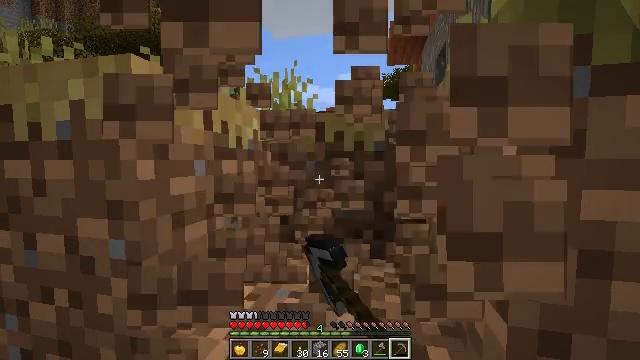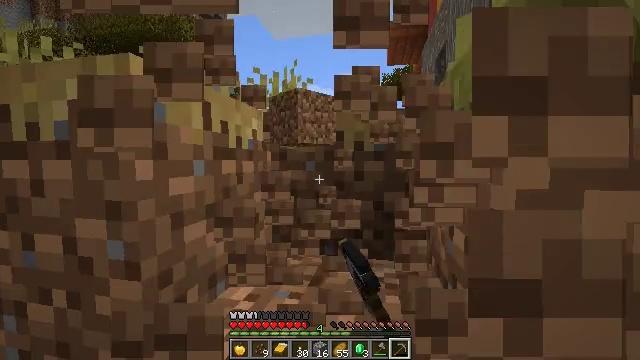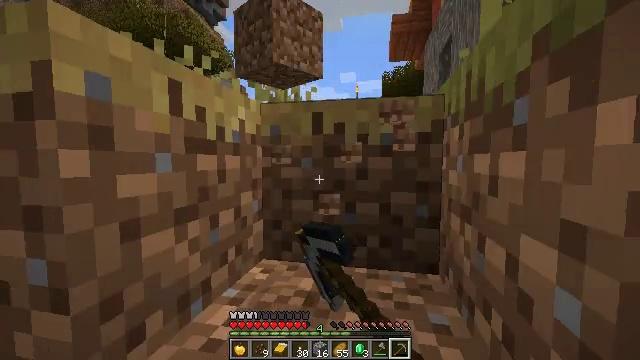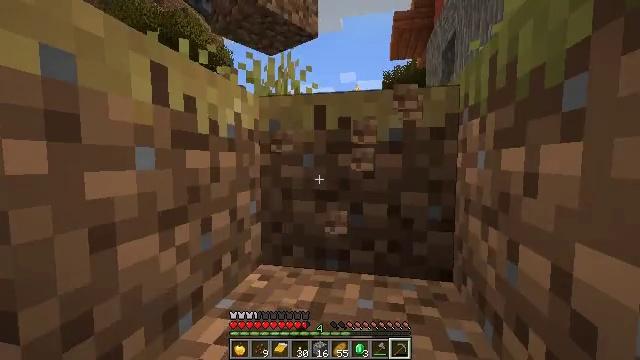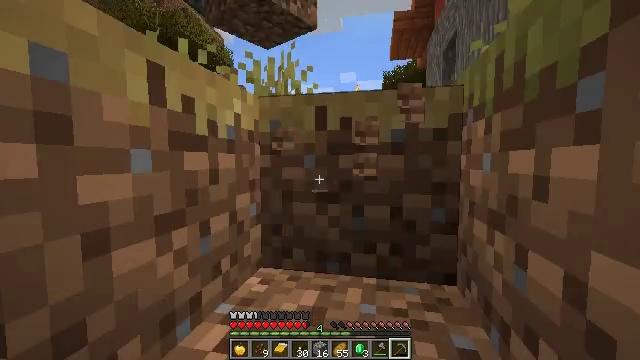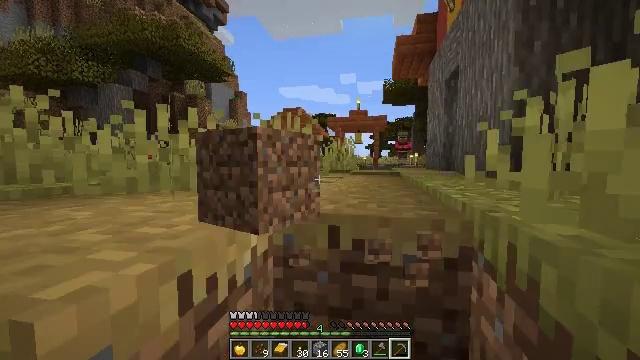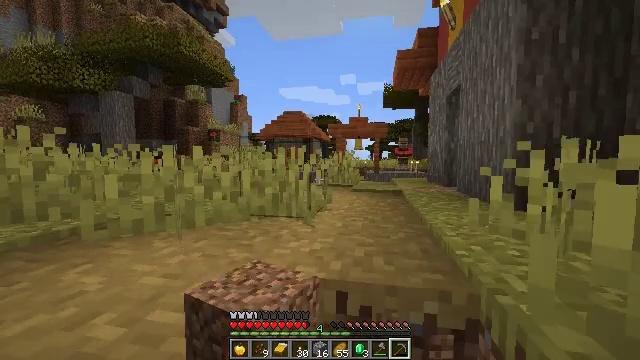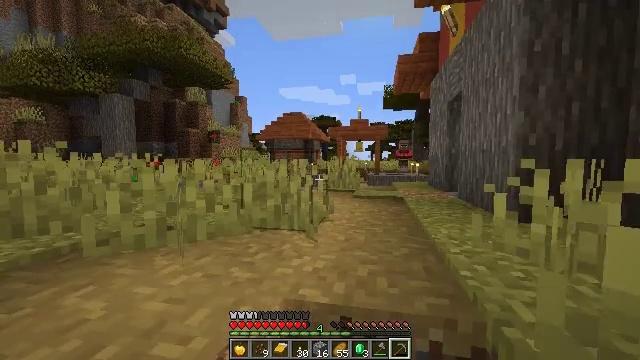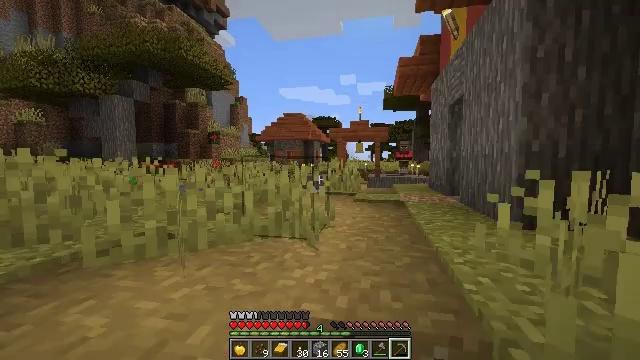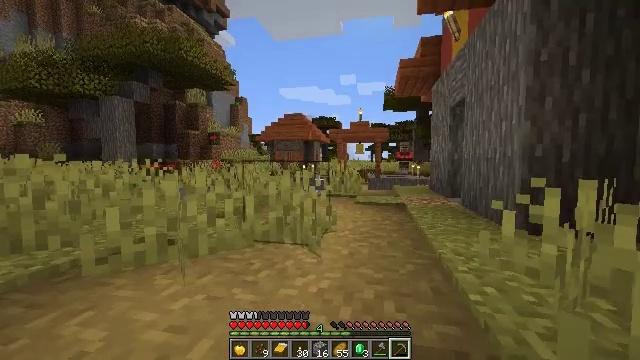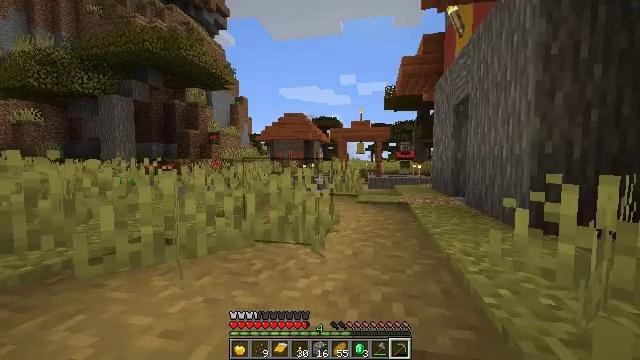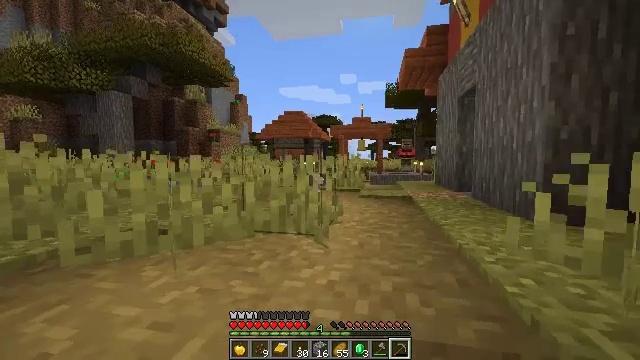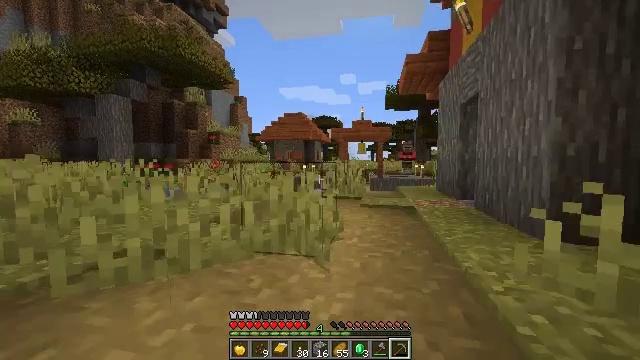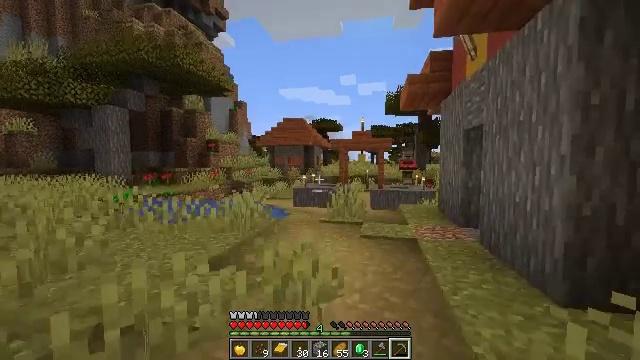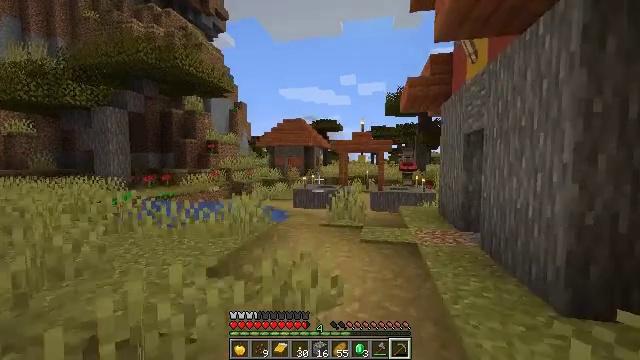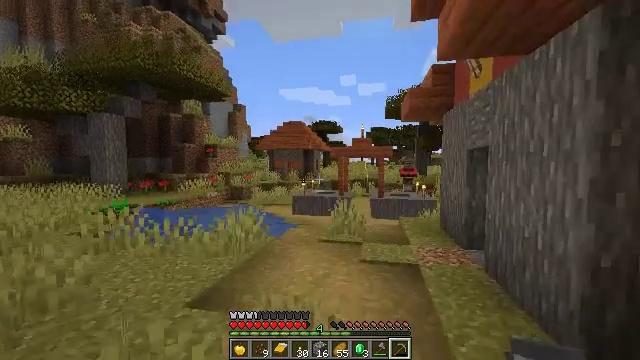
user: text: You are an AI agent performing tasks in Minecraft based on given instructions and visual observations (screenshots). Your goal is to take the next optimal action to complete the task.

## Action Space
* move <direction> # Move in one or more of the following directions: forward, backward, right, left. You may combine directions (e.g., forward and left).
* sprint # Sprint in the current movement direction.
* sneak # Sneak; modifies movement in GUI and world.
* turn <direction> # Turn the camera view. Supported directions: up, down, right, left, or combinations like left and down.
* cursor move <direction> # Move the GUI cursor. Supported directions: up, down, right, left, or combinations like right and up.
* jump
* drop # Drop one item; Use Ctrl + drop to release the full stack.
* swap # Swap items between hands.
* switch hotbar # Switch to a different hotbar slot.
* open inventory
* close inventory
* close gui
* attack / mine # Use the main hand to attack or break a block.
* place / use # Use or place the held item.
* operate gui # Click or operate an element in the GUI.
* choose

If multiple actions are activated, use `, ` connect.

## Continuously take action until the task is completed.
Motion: motion action
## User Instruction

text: Dig up yellow terracotta from the ground.
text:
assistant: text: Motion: move forward, attack / mine
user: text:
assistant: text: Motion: move forward, attack / mine
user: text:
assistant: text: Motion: move forward, attack / mine
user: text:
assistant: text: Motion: move forward, jump
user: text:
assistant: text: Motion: move forward, jump
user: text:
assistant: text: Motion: move forward, jump
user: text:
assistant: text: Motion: move forward, jump
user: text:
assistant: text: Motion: move forward
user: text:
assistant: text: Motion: move forward
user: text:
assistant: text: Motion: move forward
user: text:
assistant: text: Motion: move forward, jump
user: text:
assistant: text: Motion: move forward, jump
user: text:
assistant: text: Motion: move forward, jump
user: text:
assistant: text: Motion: move forward, jump
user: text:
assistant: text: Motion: move forward, jump
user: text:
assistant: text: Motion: move forward, jump
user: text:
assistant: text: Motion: move forward
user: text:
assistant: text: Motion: move forward
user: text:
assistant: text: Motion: move forward, turn right and down
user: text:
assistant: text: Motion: move forward, turn right and down
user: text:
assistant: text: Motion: move forward, turn right and down
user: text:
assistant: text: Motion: move forward
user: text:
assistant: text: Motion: move forward, sprint
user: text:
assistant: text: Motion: move forward, sprint
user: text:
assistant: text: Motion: move forward, sprint
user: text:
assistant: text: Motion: move forward, sprint
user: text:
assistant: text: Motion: move forward
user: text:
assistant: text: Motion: move forward and move left, turn right
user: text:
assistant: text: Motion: move forward and move left, turn right
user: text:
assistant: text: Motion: move forward and move left, turn right